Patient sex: M
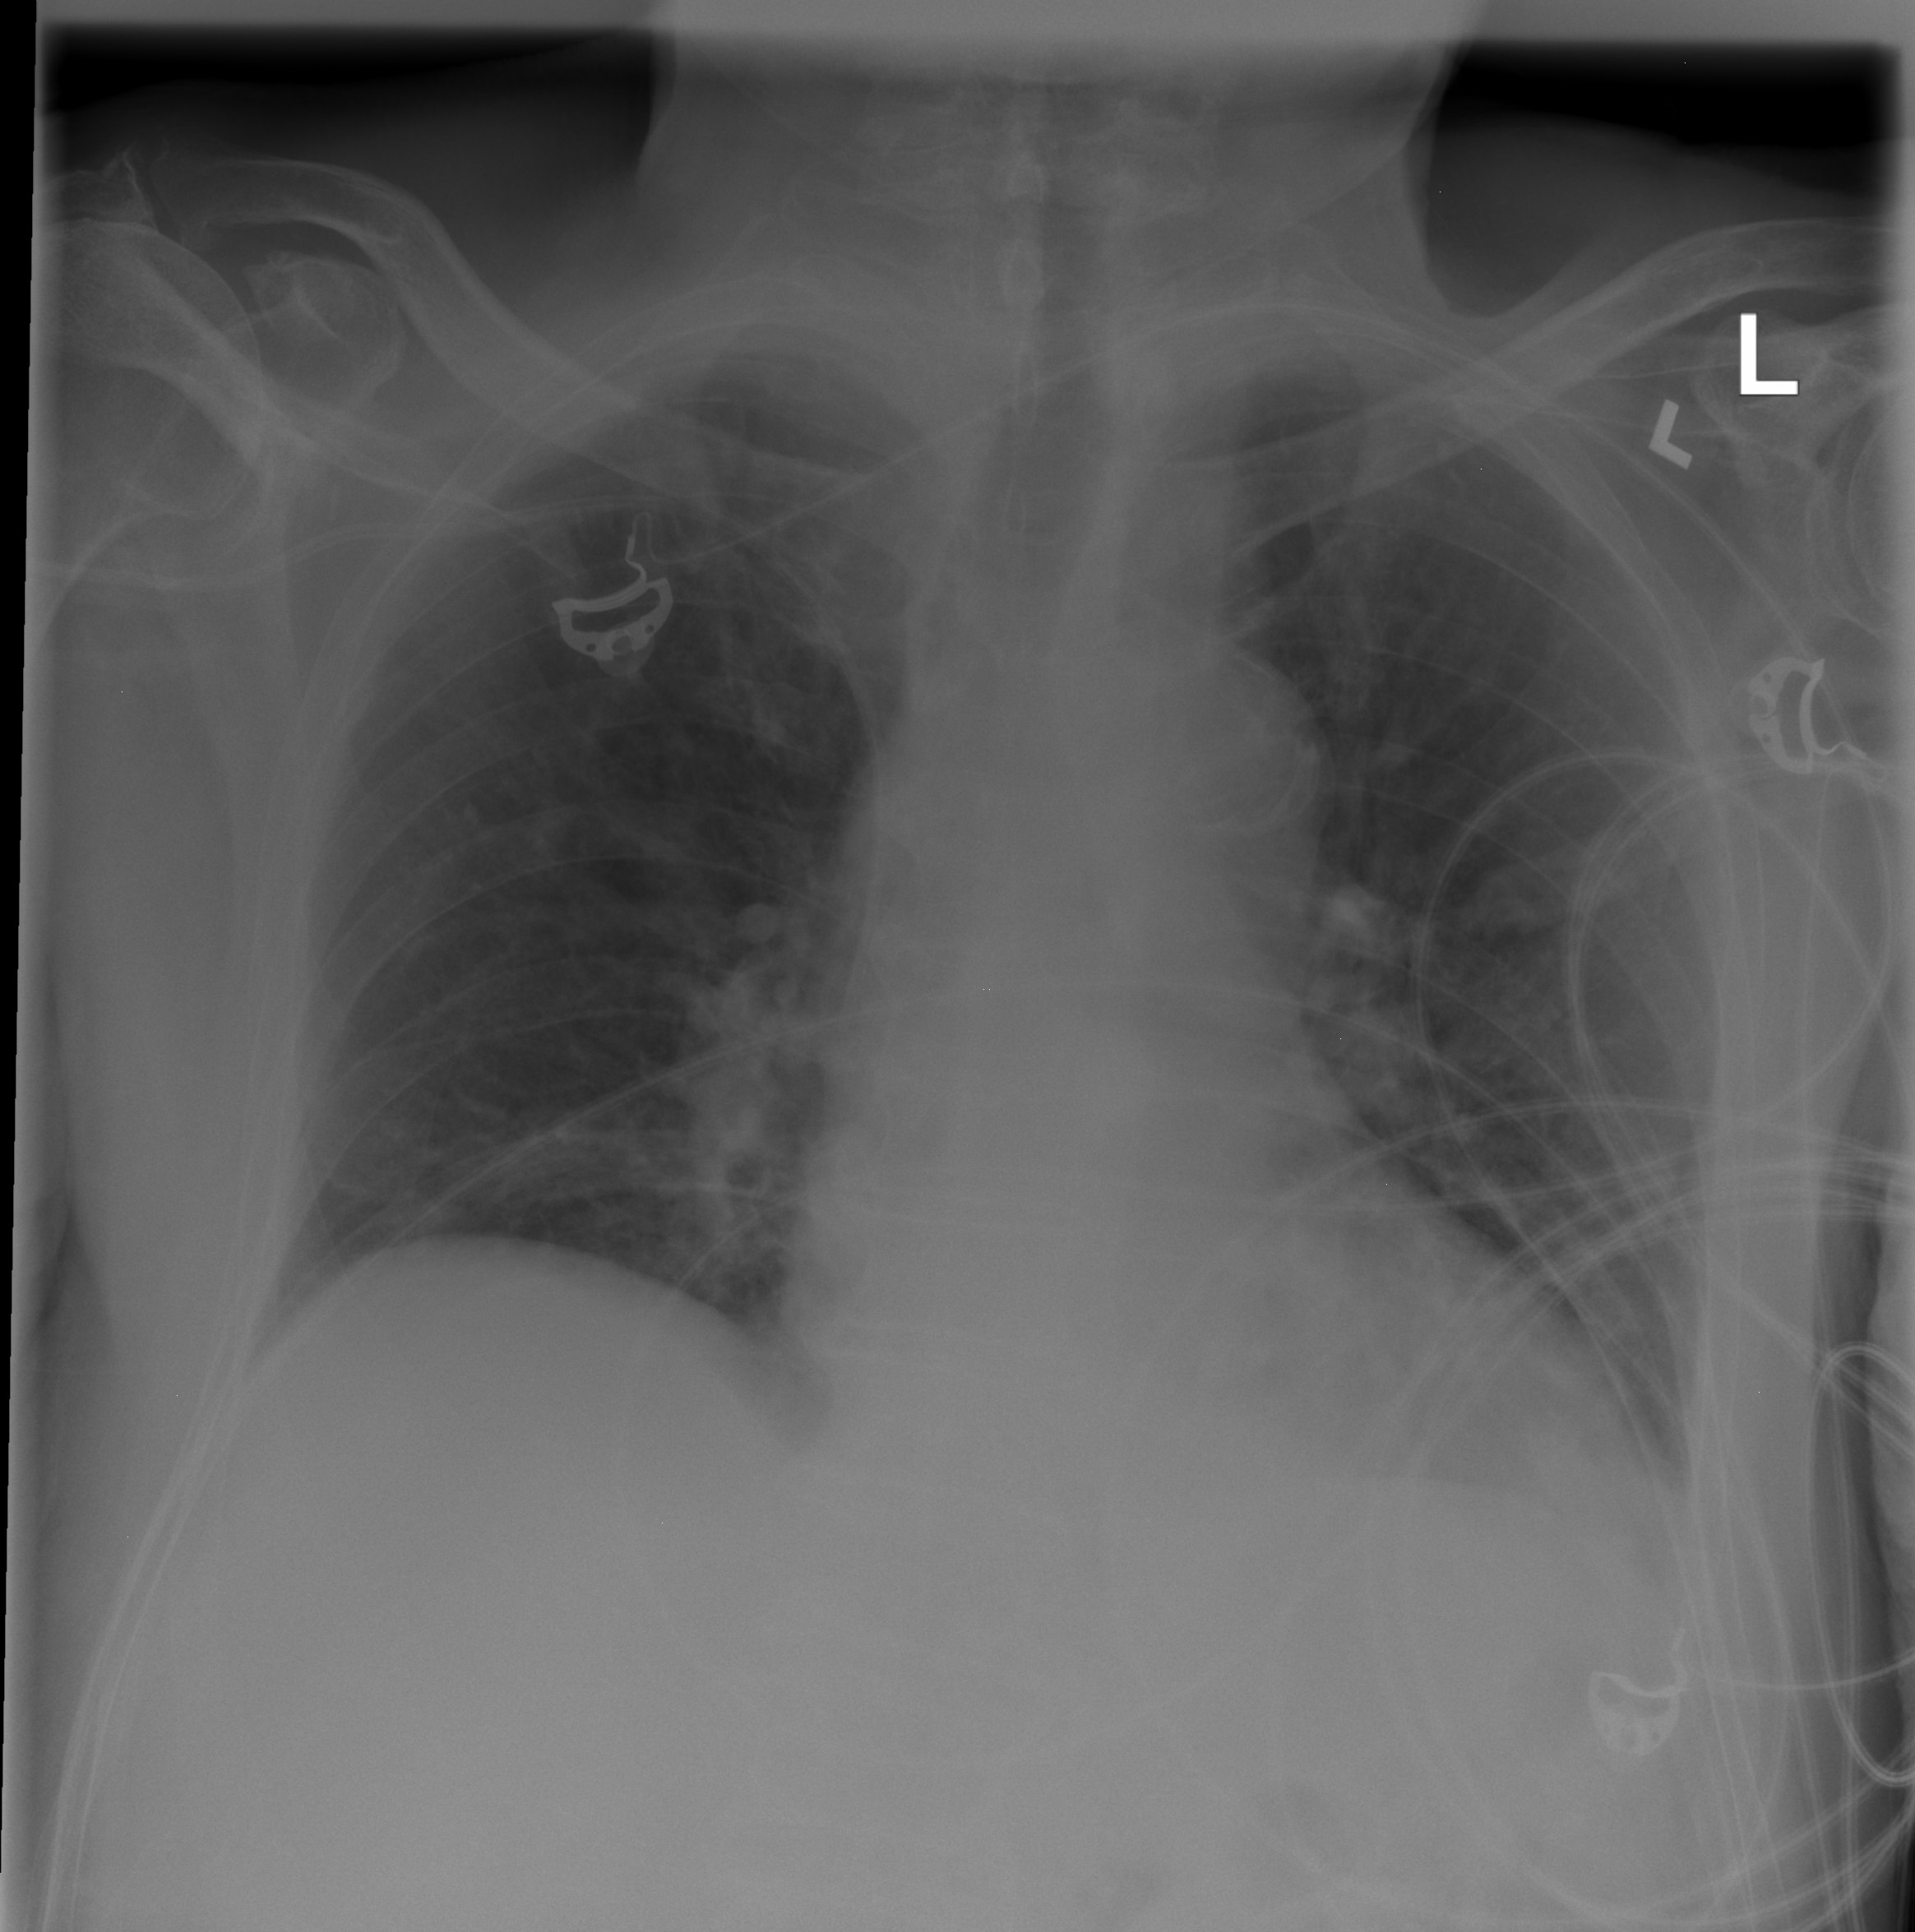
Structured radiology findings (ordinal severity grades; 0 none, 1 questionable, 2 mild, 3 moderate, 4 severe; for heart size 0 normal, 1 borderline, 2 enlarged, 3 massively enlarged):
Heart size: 2
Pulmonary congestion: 1
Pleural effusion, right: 0
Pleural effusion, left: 0
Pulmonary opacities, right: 0
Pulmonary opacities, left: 0
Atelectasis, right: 0
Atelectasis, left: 2